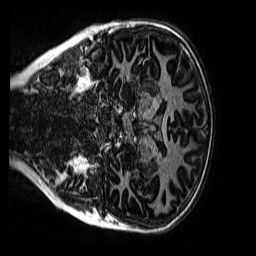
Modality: MP2RAGE
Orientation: coronal
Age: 11
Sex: female
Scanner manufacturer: siemens
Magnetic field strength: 3 T
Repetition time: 4 s
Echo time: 0.00299 s